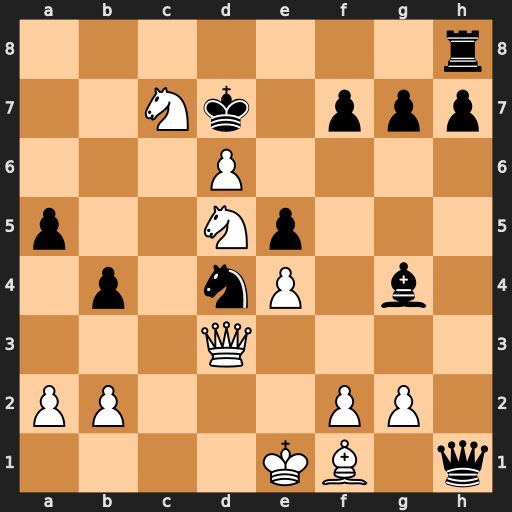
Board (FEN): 7r/2Nk1ppp/3P4/p2Np3/1p1nP1b1/3Q4/PP3PP1/4KB1q
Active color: w
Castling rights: -
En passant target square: -
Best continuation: Nb6+ Kxd6 Nb5+